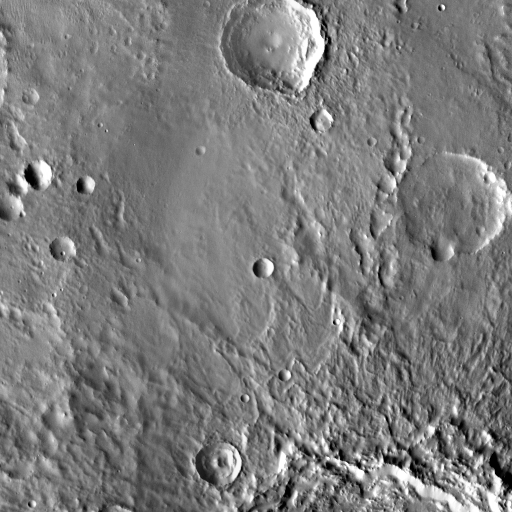
Crater classes present: Background, Other, Buried, Secondary